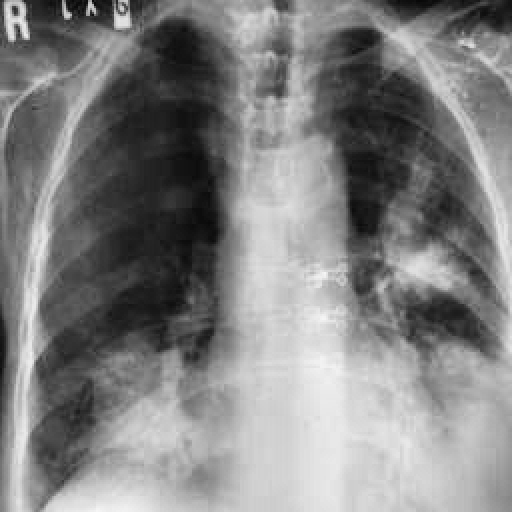
Finding: TUBERCULOSIS